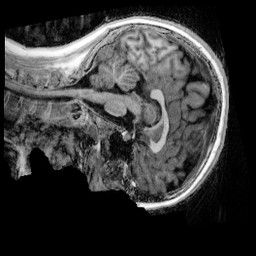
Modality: UNIT1_denoised
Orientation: sagittal
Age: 10
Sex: female
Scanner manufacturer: siemens
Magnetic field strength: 3 T
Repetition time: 4 s
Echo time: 0.00303 s